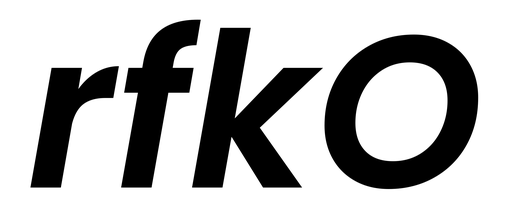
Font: Poppins-SemiBoldItalic